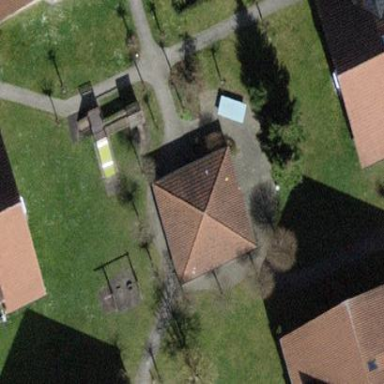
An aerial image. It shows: View of roof of building.